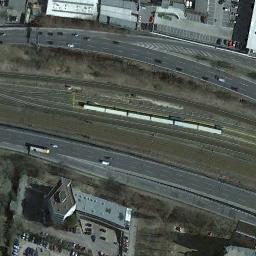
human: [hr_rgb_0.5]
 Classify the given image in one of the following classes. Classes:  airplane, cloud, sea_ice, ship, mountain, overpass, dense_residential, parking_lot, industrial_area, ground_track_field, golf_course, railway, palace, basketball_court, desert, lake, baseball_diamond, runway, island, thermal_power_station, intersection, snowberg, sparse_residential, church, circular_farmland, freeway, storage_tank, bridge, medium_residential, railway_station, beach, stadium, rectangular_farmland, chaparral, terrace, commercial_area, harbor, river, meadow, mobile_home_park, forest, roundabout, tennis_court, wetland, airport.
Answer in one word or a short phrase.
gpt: railway